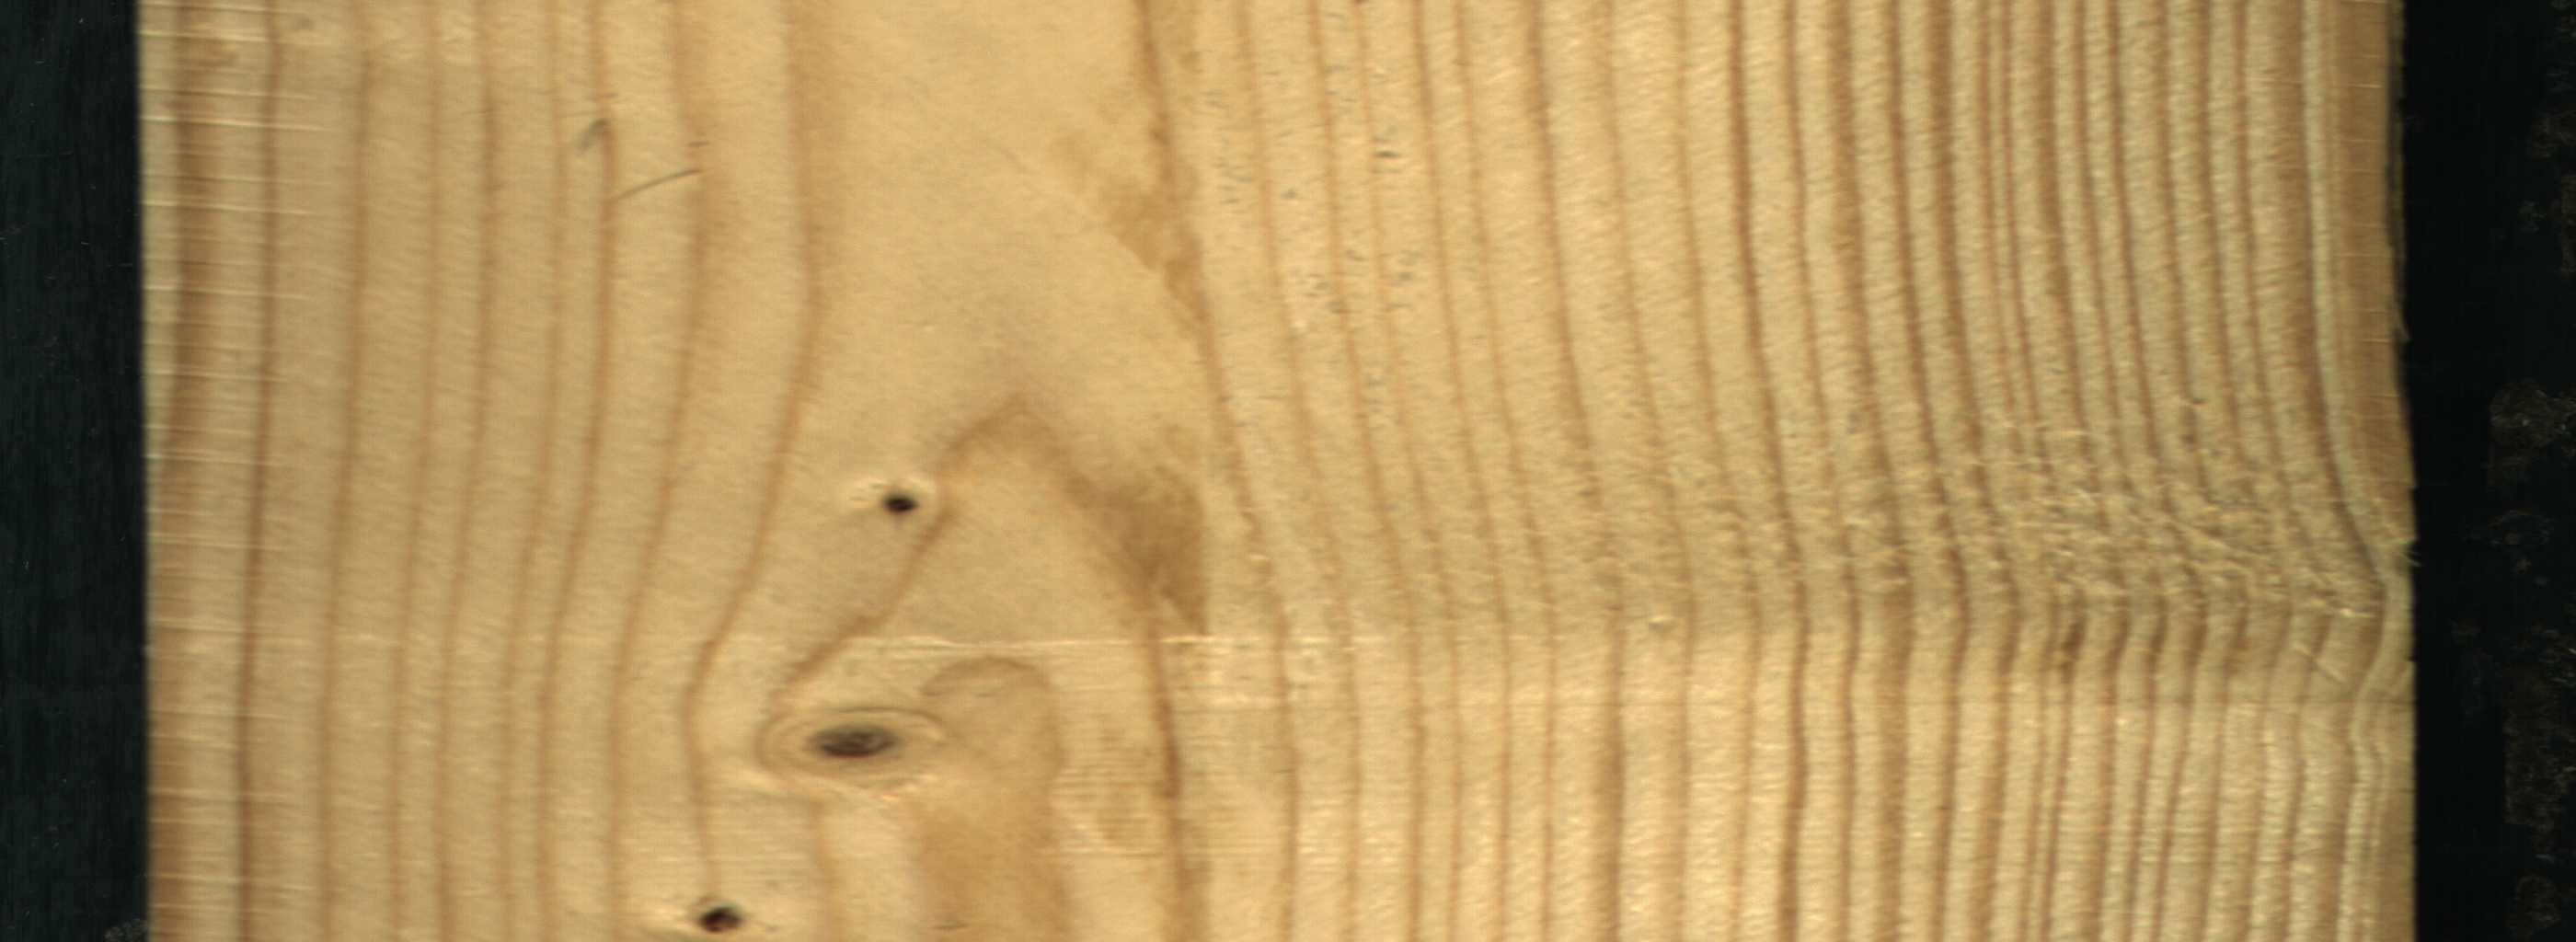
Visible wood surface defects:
Dead_Knot
Dead_Knot
Live_Knot